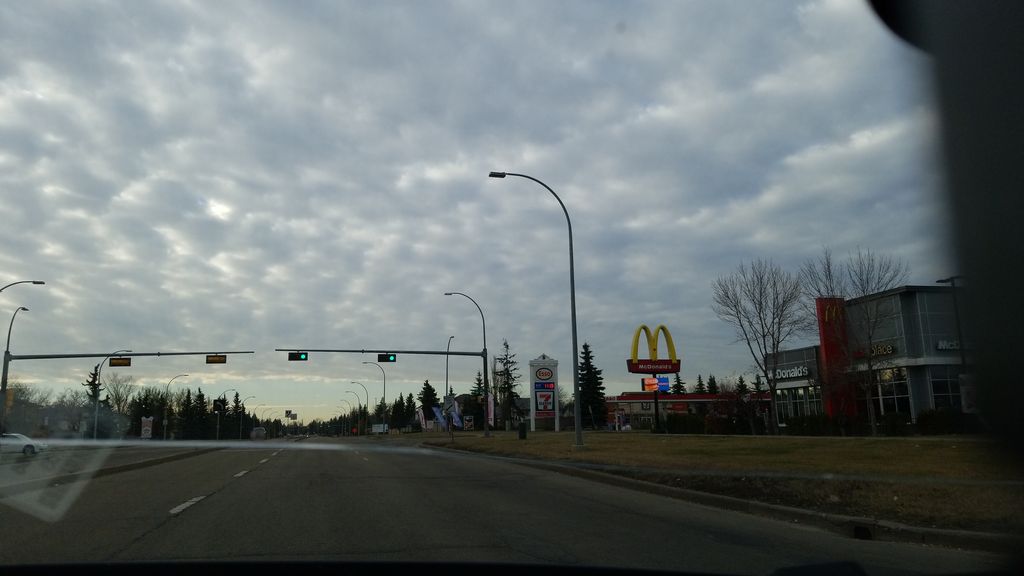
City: edmonton